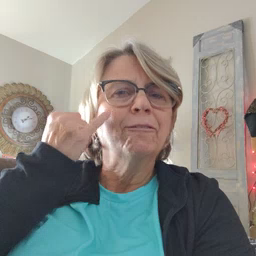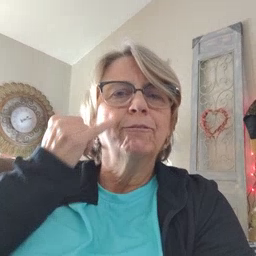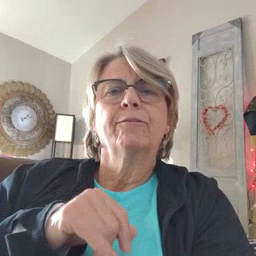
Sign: if